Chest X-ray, PA view. Patient: 82 years old, sex M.
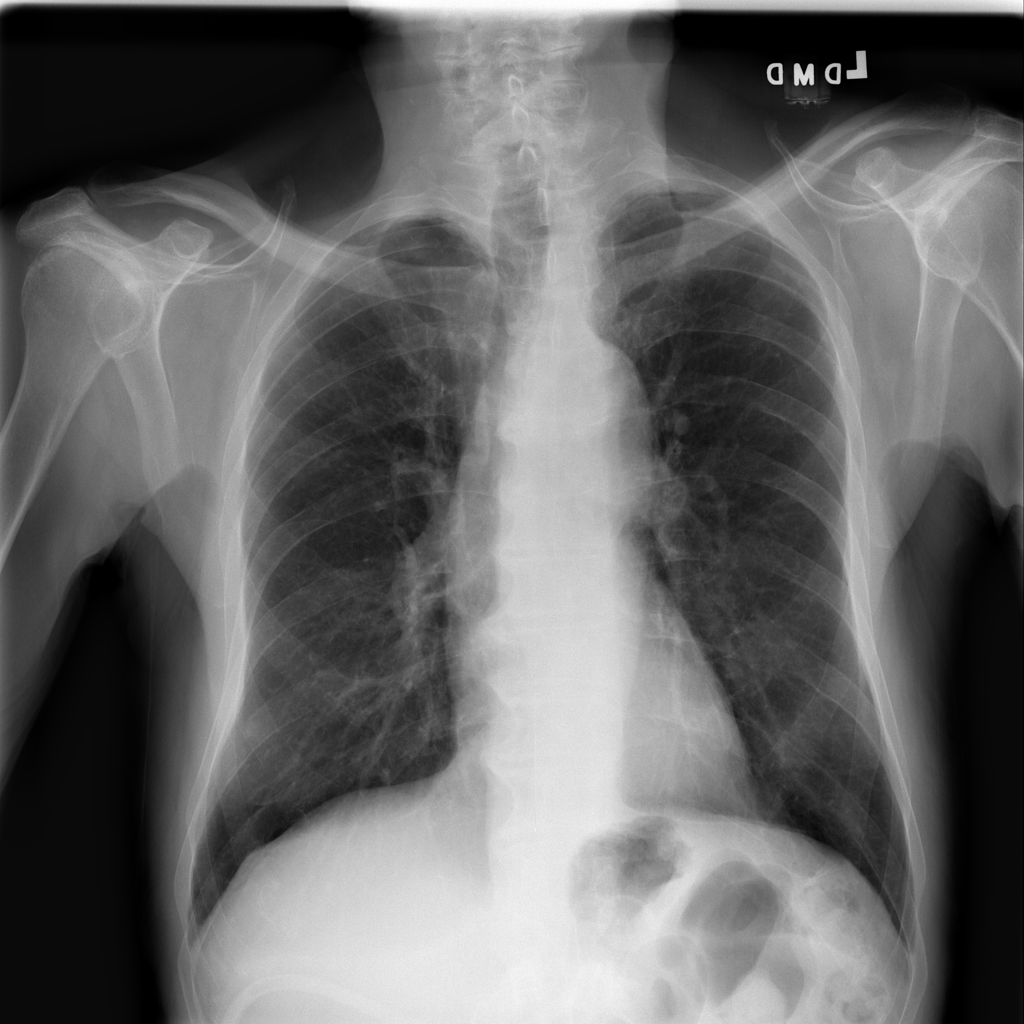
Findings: No Finding